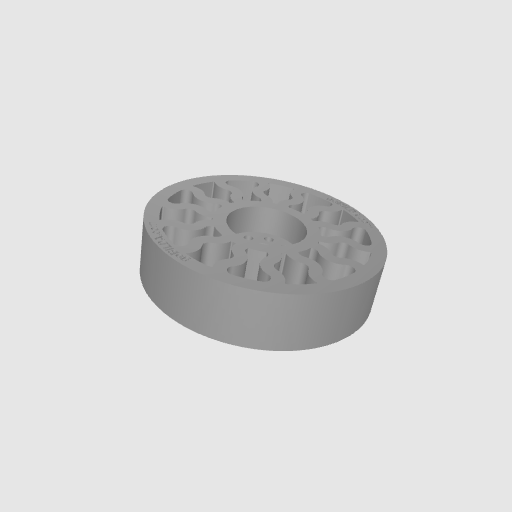
Part: GeckoWheel96OD